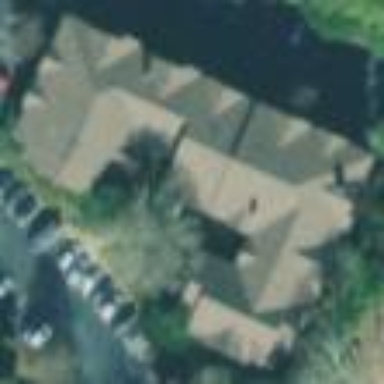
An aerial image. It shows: Residential building.